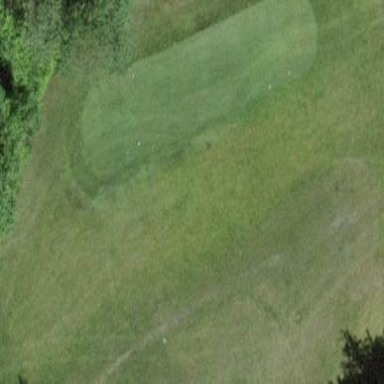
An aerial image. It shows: Golf tee.